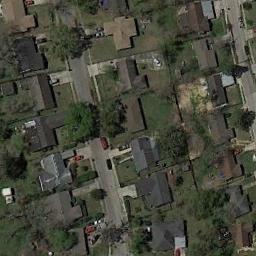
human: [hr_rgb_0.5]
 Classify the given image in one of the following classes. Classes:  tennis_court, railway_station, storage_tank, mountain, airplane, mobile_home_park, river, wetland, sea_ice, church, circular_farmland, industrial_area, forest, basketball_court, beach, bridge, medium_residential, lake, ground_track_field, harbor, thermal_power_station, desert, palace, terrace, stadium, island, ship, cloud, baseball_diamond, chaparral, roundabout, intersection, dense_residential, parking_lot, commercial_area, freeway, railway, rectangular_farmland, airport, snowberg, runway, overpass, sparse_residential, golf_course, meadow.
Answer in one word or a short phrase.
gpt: medium_residential